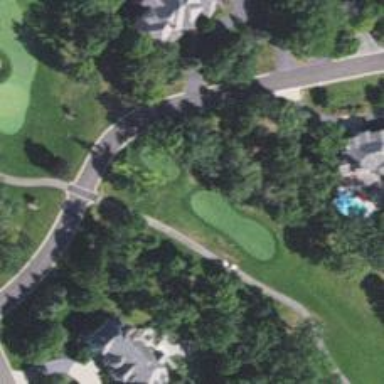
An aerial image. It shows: Golf hole.